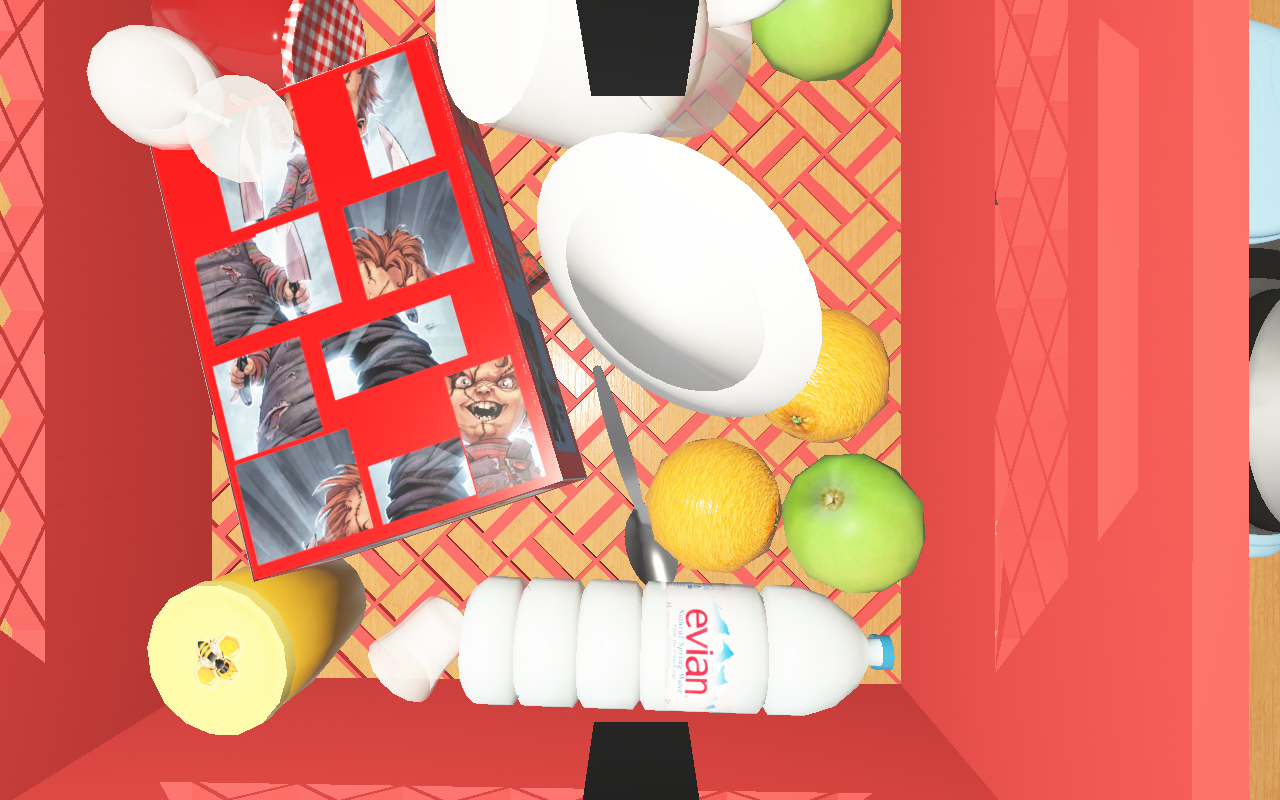
Objects in the scene:
carafe
water bottle
apple
orange
orange
plate
wineglass
honey jar
cereal box
cereal box
biscuit box